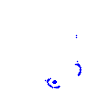
Particle: kaon